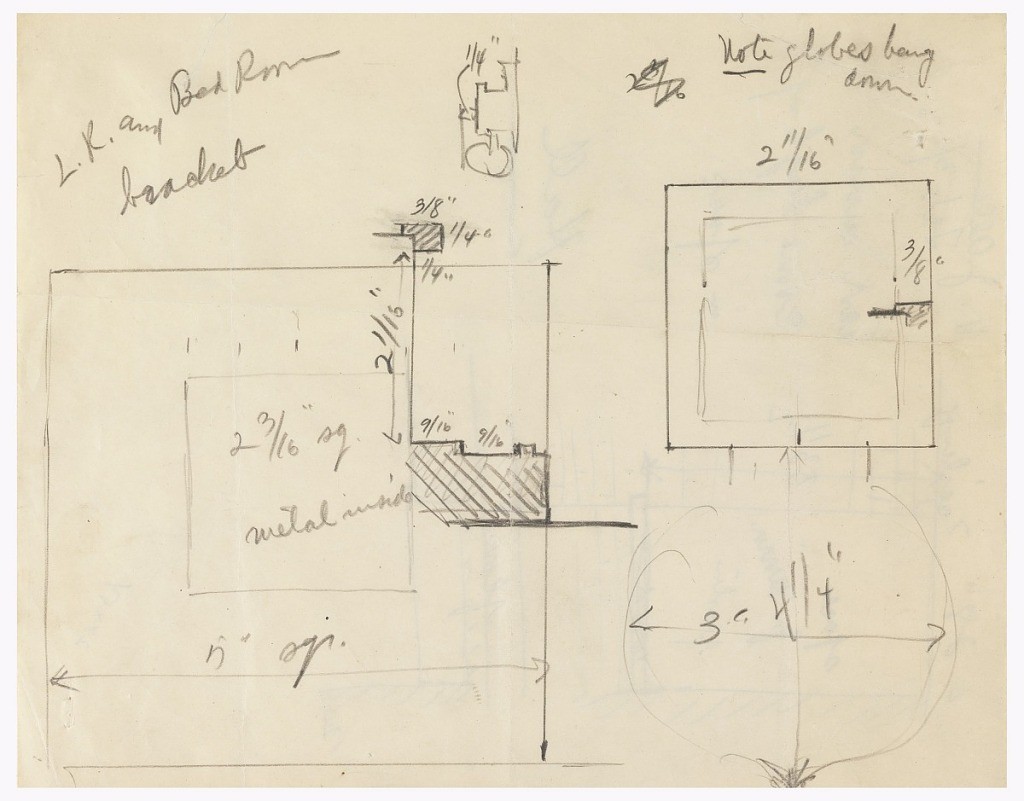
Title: Living Room and Bedroom Brackets, Hall Mirror, Henry J. Allen Residence, Wichita, Kansas
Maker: Frank Lloyd Wright, American, 1867–1959
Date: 1917
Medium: Graphite on cream paper
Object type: Drawing
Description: Designs for different brackets. Lower left: large square with some pattern detailing. Right, smaller square with no pattern.